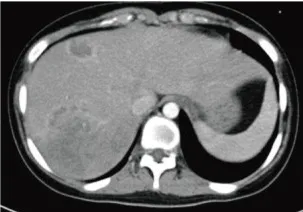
(A, B) CT scan without and with contrast demonstrates liver "abscess-like" lesions.
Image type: radiology (ct)